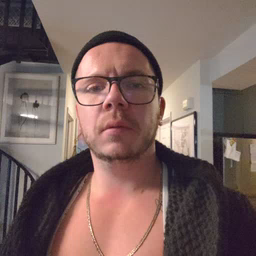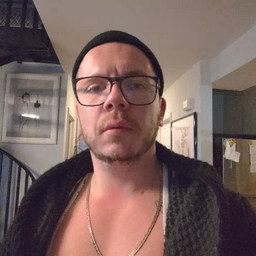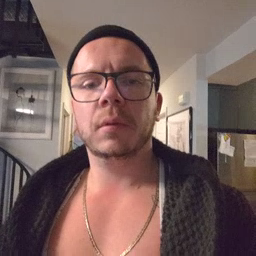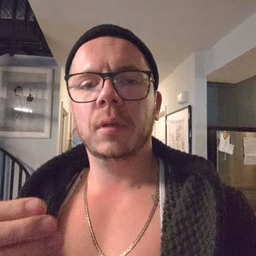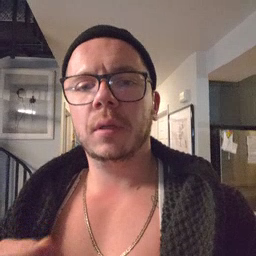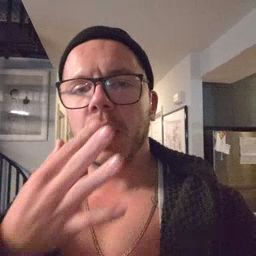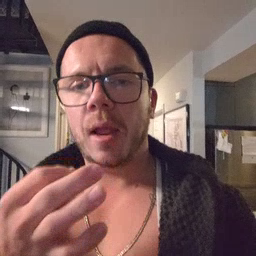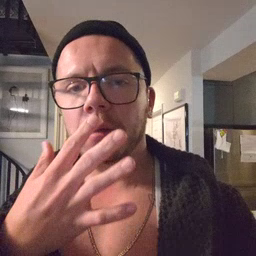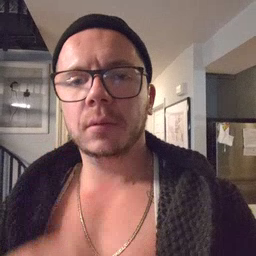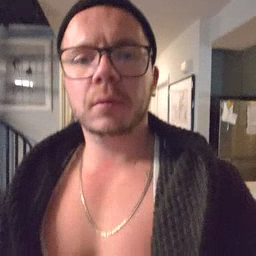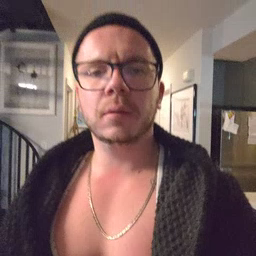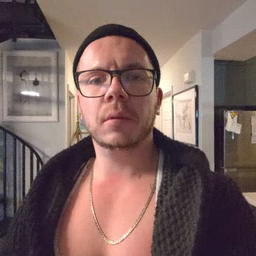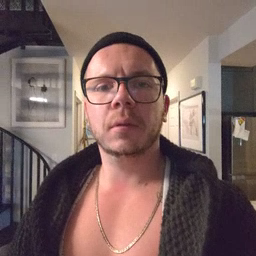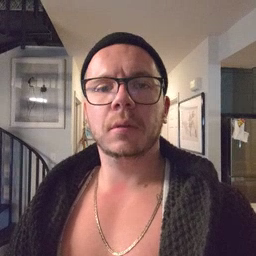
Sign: snack